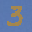
Label: 3